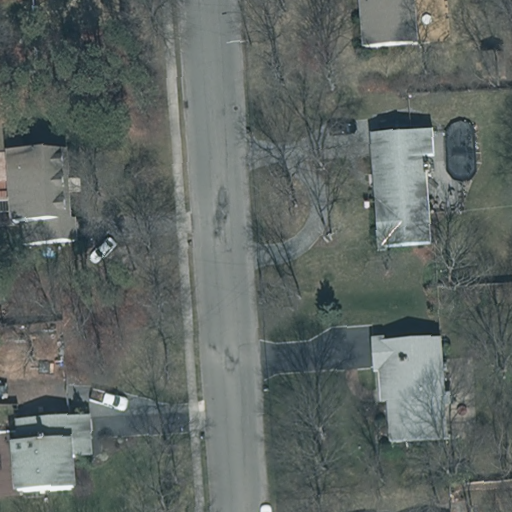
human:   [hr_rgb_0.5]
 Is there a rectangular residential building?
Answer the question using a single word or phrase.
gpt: yes

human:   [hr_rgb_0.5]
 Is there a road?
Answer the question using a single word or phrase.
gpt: yes

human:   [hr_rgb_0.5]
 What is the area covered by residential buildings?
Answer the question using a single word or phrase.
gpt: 846m2

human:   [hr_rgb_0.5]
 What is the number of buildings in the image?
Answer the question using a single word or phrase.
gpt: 5

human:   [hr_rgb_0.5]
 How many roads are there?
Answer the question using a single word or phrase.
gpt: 1

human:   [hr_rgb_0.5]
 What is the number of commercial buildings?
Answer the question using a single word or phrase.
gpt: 0

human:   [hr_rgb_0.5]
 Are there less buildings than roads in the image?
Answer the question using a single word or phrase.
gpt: no

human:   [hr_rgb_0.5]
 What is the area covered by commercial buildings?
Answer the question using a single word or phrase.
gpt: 0m2

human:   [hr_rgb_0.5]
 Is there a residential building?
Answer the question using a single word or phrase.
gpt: yes

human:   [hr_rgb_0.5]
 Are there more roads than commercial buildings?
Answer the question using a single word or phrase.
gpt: yes

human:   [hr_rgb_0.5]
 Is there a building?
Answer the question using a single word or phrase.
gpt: yes

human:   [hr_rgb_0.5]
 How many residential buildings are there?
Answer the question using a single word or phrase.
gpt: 5

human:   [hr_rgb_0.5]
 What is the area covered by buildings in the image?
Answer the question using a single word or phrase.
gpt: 846m2

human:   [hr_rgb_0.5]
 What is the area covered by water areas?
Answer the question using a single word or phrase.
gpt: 0m2

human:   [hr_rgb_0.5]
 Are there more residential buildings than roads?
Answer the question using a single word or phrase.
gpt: yes

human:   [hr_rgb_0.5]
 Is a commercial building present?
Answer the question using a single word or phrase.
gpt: no

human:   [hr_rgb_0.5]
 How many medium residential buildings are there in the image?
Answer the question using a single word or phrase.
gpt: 3

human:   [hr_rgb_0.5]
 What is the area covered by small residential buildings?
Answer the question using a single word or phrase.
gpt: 115m2

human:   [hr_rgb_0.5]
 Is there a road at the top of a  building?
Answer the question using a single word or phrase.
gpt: no

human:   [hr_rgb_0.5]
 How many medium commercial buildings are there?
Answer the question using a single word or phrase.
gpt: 0

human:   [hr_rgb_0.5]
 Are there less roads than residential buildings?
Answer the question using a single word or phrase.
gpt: yes

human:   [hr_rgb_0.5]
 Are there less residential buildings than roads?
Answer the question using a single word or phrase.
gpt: no

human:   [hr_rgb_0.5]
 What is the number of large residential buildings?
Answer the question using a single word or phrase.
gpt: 0

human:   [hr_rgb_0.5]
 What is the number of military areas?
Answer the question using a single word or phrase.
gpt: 0

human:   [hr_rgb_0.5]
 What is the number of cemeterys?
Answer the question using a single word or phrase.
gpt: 0

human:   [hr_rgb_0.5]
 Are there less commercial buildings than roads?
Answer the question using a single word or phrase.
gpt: yes

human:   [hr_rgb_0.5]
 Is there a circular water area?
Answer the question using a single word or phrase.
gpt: no

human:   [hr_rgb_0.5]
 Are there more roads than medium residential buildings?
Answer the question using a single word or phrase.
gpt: no

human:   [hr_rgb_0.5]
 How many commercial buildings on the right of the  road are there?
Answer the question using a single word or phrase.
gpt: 0

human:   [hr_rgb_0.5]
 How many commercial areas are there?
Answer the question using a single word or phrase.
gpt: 0

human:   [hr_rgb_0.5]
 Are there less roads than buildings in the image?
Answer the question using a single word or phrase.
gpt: yes

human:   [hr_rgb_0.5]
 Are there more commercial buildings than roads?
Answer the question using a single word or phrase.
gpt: no

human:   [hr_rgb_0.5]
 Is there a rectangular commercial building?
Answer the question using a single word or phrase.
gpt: no

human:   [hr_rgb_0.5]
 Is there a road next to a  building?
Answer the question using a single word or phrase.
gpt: yes

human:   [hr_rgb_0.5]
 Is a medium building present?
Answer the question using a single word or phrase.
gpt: yes

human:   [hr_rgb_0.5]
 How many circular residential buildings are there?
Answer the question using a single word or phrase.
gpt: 0

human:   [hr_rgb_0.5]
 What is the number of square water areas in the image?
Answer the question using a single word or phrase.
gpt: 0

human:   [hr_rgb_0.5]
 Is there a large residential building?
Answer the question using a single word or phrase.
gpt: no

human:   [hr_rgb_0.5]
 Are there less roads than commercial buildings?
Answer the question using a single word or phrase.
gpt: no

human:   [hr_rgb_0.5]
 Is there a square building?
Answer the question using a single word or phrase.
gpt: no

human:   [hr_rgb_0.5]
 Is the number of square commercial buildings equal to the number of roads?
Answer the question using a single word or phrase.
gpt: no

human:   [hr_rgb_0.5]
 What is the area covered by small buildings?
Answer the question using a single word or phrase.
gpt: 115m2

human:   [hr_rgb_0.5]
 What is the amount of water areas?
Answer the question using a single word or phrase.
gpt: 0

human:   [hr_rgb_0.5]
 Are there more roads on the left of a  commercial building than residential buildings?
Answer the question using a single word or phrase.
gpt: no

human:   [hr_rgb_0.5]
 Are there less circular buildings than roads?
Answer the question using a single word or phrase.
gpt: yes

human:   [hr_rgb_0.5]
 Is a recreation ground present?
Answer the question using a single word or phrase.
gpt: no

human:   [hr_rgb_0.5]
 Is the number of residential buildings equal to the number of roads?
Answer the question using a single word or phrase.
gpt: no

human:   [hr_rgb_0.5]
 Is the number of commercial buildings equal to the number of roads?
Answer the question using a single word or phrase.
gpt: no

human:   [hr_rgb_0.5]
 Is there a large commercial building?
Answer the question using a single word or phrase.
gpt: no

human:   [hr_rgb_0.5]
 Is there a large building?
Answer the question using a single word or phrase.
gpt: no

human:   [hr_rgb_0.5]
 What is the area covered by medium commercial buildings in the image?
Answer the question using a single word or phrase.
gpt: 0m2

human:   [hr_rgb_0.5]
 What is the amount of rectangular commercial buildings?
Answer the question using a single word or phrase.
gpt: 0

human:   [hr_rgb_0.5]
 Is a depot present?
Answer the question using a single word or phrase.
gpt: no

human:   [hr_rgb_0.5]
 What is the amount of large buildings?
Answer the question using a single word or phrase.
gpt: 0

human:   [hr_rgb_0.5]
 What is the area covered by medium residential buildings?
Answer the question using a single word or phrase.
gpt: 731m2

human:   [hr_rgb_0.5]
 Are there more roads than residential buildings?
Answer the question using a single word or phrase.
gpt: no

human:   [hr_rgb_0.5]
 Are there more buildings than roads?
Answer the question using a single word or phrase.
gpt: yes

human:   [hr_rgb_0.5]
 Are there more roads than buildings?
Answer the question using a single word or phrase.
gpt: no

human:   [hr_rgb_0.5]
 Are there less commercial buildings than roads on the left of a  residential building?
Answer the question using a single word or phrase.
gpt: yes

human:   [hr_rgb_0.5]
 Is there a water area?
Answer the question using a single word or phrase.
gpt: no

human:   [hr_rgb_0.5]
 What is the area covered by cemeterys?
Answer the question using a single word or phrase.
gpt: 0m2

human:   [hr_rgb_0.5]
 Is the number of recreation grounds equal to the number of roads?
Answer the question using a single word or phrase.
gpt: no

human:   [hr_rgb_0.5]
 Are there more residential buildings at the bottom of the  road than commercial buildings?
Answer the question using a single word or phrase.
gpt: yes

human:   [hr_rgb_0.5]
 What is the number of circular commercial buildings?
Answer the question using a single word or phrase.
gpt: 0